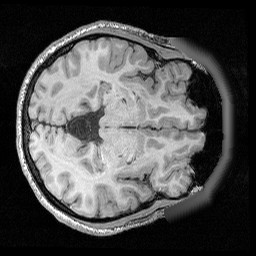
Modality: T1w
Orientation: axial
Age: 30
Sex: male